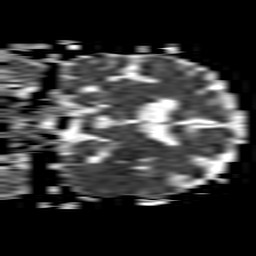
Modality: ADC
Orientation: coronal
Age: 81
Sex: male
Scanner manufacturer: philips
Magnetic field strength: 1.5 T
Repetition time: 3.392 s
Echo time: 0.06899 s